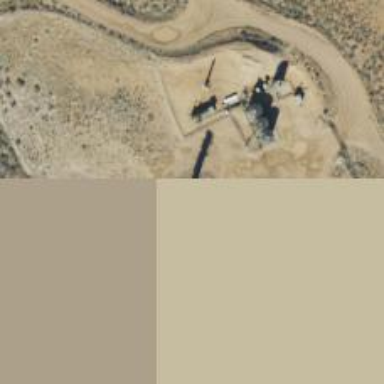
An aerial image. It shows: Petroleum well that is man-made.